Question: With help from here I got my data looks like this:

'Pumpe1_1' is my data, 'Next_' is the value of the following row, 'Priv_' the value of the row behind.
Now I'm trying to select only the green marked rows, the condition is that I only need data when 'Pumpe1_1' changes from 'True' to 'False' or the other direction. There I stuck and need help.
Tried so far:
'''
SELECT Pumpe1_1, next_, priv_
FROM pump_box_hist
where ((Pumpe1_1 = 'TRUE' and next_ != 'TRUE') or (Pumpe1_1 = 'False' and next_ != 'True')) AND (priv_ != next_ OR next_ != priv_);
'''
Thanks
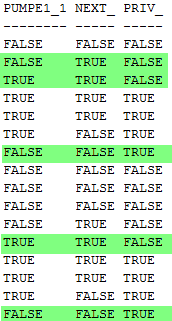
Answer: For the selecting the first row of the changes, you can do :
'''
SELECT Pumpe1_1, next_, priv_
FROM pump_box_hist
WHERE (Pumpe1_1 = next_ AND Pumpe1_1 <> priv_)
'''
Result:
'''
Pumpe1_1 NEXT_ PREV_
-------------------------------
TRUE TRUE FALSE
FALSE FALSE TRUE
TRUE TRUE FALSE
FALSE FALSE TRUE
'''
Sample result in <URL>.
I don't think there is any logic behind selecting the first record in the highlighted list.
If so, you have to append it to the result using 'union':
'''
SELECT 'FALSE' as Pumpe1_1, 'TRUE' as next_, 'FALSE' as priv_
UNION ALL
SELECT Pumpe1_1, next_, priv_
FROM pump_box_hist
WHERE (Pumpe1_1 = next_ AND Pumpe1_1 <> priv_)
'''